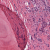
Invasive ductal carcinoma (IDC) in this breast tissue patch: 1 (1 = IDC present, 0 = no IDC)